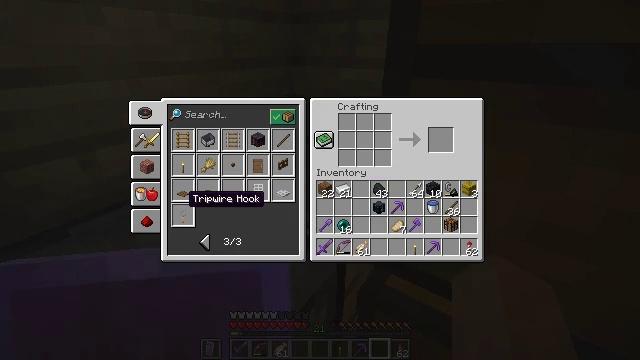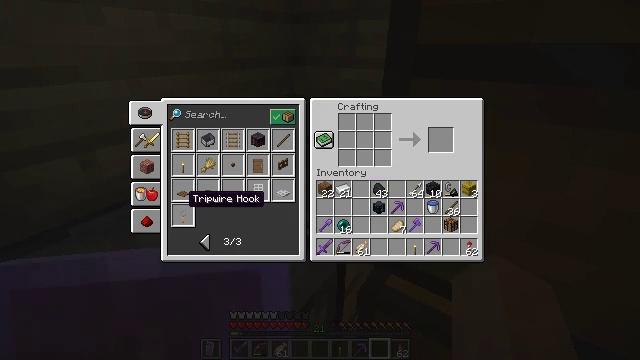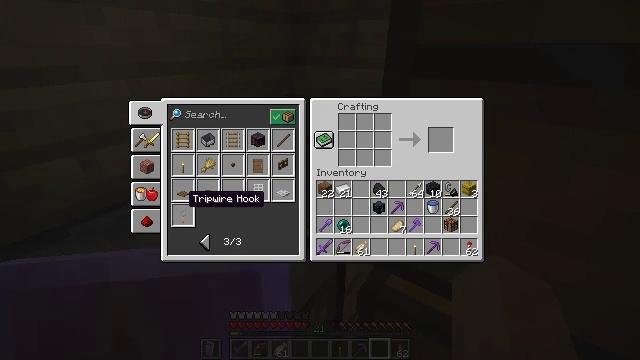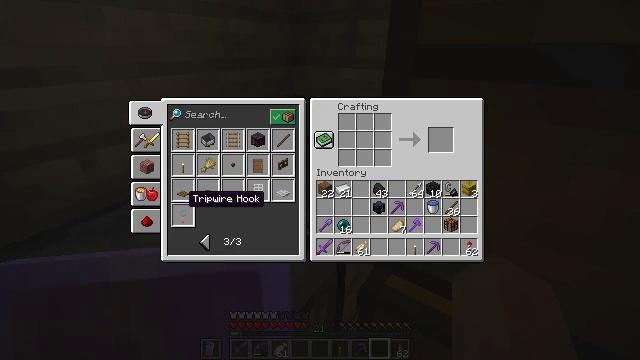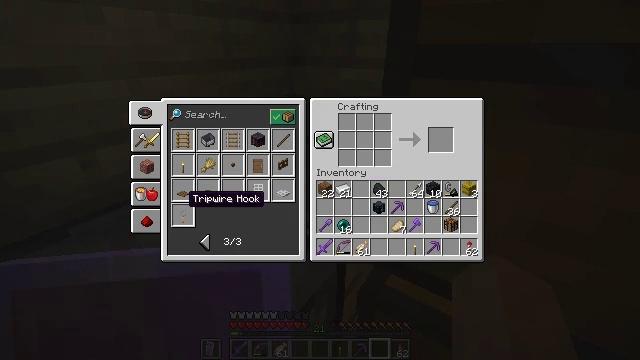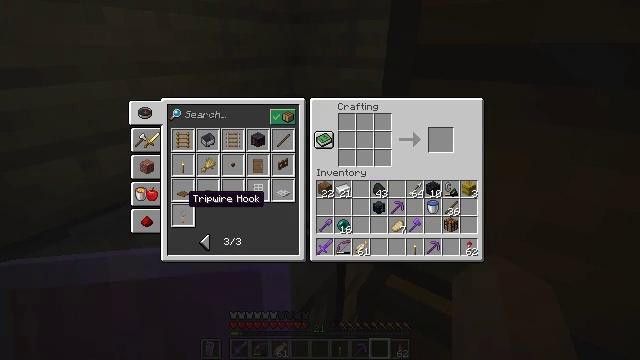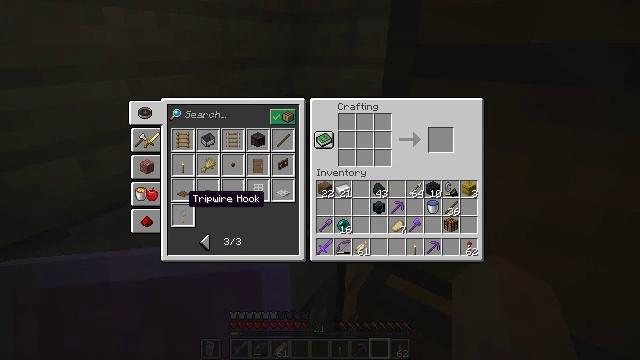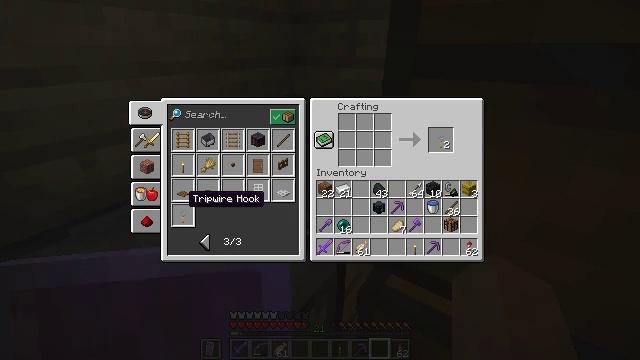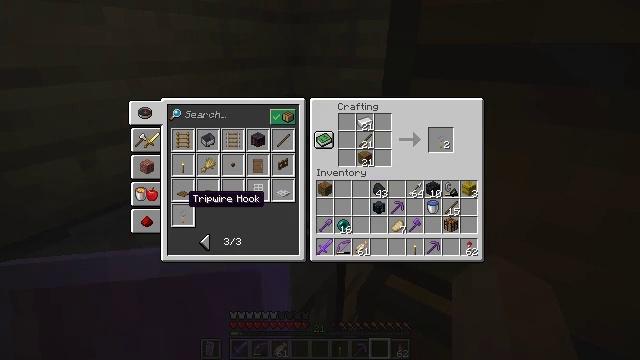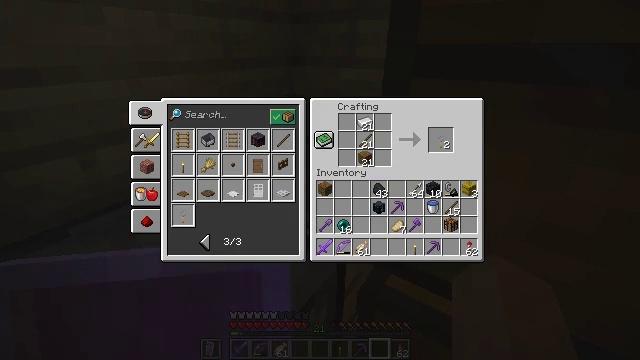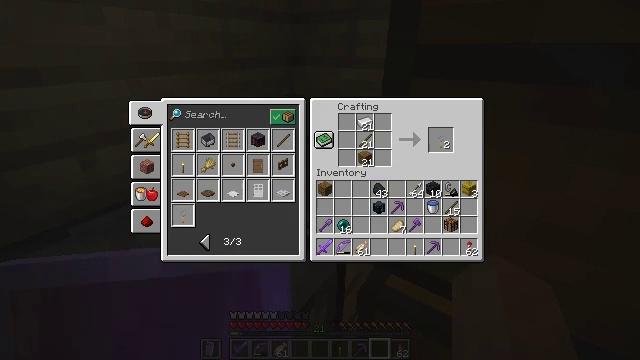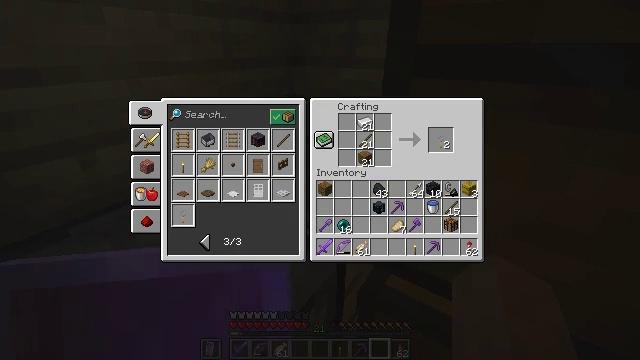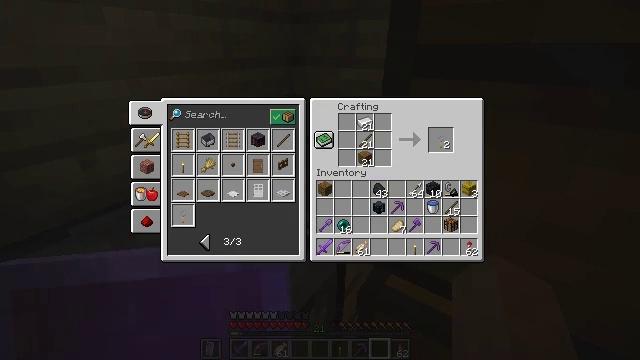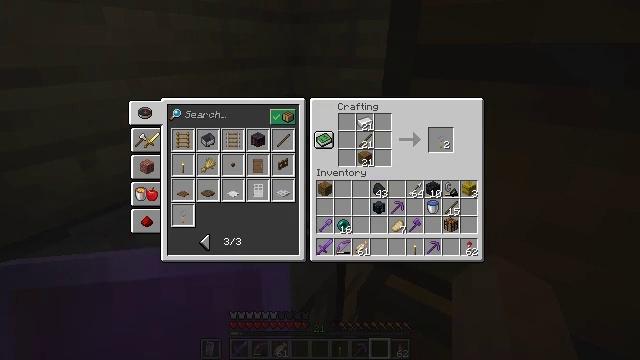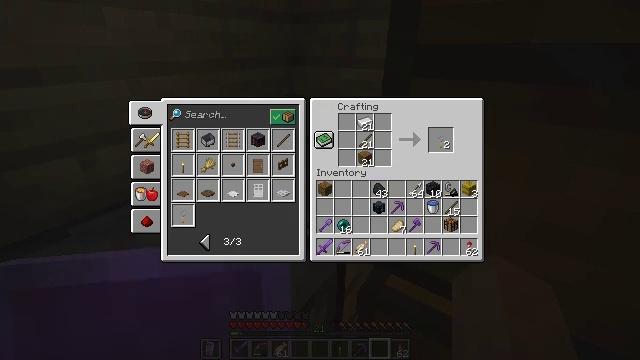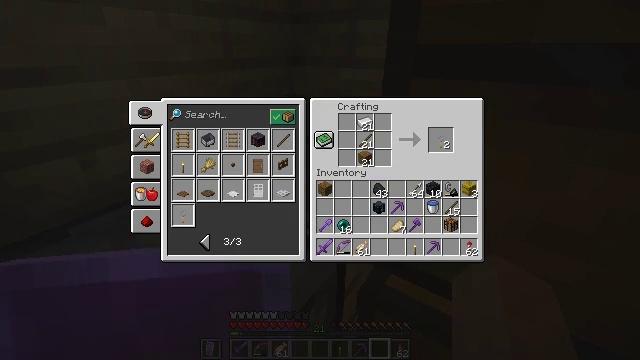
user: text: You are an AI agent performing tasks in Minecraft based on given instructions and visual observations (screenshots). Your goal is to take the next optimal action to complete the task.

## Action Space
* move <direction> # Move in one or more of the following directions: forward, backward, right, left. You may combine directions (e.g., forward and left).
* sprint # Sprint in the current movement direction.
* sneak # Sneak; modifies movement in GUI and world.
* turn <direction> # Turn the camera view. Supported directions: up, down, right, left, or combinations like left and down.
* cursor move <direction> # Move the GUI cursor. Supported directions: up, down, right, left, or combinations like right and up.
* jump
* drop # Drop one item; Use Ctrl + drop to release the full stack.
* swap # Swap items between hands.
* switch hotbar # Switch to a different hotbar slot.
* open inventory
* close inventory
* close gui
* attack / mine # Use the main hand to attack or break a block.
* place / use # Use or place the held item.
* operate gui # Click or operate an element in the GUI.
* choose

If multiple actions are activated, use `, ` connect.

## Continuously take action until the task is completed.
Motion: motion action
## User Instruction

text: Combine iron ingot, stick, and wooden plank to make a tripwire hook.
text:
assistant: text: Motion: sneak
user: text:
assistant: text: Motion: sneak, attack / mine
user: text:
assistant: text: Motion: sneak, attack / mine
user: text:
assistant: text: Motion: sneak, attack / mine
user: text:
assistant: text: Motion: sneak, attack / mine
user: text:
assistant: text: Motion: sneak, attack / mine
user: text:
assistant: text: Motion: sneak, attack / mine
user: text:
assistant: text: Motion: sneak, attack / mine
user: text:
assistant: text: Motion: sneak, turn right
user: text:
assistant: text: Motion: sneak, turn right and up
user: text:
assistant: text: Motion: sneak, turn right and up
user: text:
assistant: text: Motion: sneak, turn right
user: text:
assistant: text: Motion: sneak
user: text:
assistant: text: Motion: sneak
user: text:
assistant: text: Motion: sneak, turn right
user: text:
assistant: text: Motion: sneak
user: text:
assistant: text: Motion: sneak
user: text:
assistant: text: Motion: sneak
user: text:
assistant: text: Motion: sneak, turn right and up
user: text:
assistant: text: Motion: sneak
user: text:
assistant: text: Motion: sneak
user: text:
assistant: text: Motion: sneak
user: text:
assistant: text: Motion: sneak
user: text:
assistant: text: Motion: sneak
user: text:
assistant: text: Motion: sneak
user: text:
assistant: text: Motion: sneak
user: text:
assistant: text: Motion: sneak
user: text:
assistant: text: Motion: sneak
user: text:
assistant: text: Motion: sneak, attack / mine
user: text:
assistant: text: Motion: sneak, attack / mine